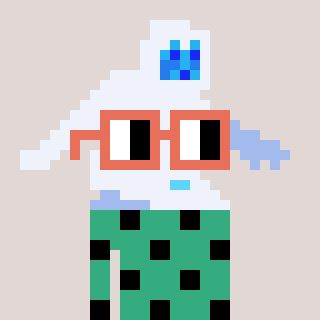
a pixel art character with square orange glasses, a yeti-shaped head and a teal-colored body on a warm background